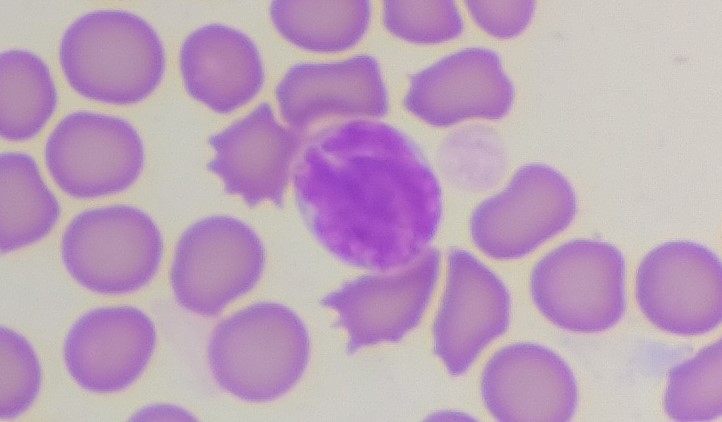
White blood cell type: Lymphocyte